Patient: sex F, age 89
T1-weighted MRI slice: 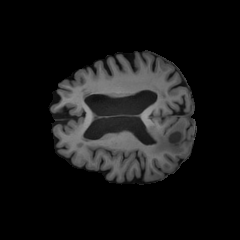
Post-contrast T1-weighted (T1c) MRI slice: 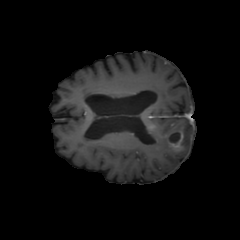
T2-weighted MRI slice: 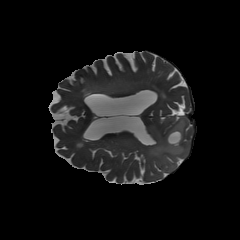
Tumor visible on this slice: yes
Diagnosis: Glioblastoma, IDH-wildtype
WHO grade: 4